Interaction volume radius: 5 \u00c5
Interaction volume height: 20 \u00c5
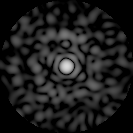
Disorder parameter: 0.7906